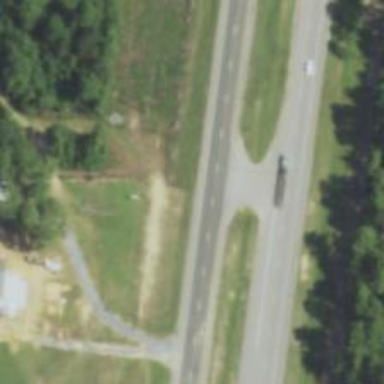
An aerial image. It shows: Trunk highway with expressway features.